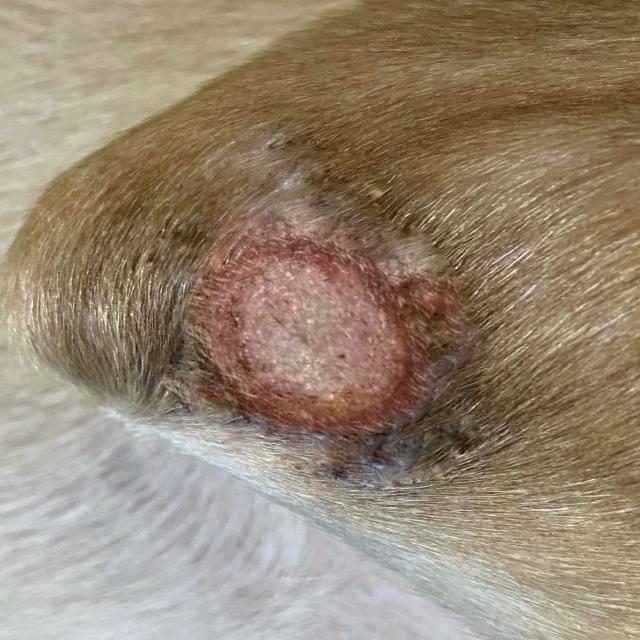
Canine ringworm (Dermatophytosis) — fungal infection caused by Microsporum or Trichophyton. Presents with circular alopecia, scaling, crusting, and broken hairs.